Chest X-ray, PA view. Patient: 59 years old, sex F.
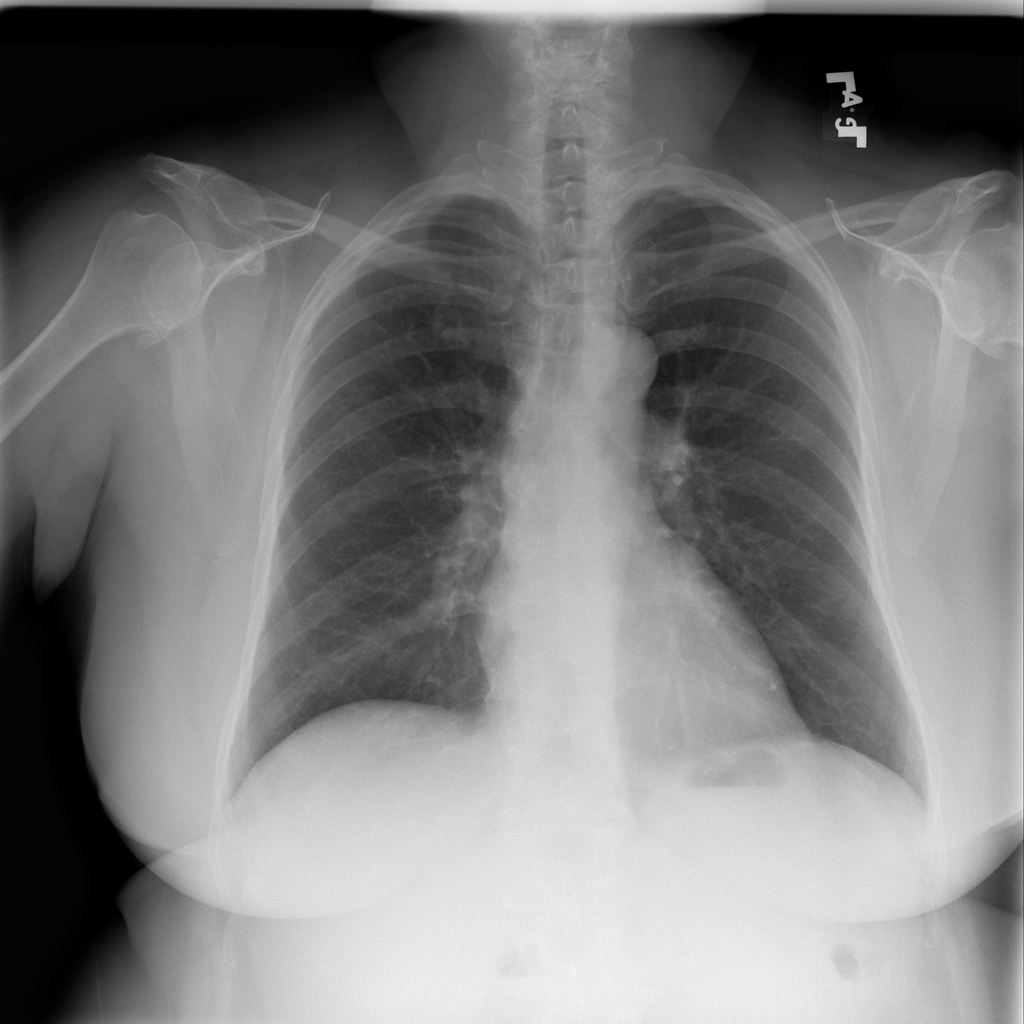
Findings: No Finding